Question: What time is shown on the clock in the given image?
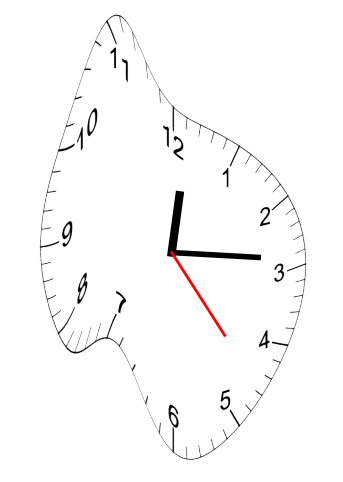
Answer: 12:14:23